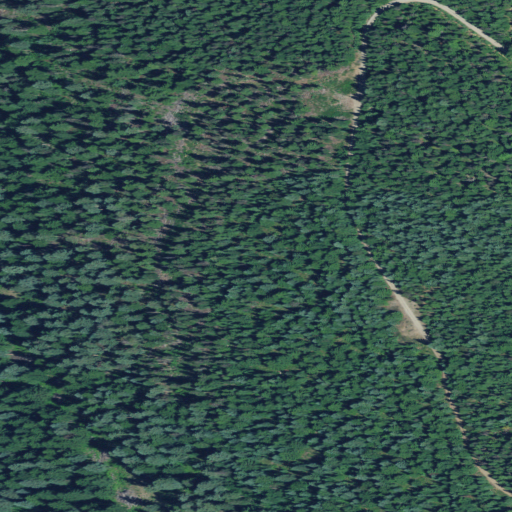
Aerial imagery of mountain in Oregon named Peavine Mountain containing only evergreen forest